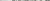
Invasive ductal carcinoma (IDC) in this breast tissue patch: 0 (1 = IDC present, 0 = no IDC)